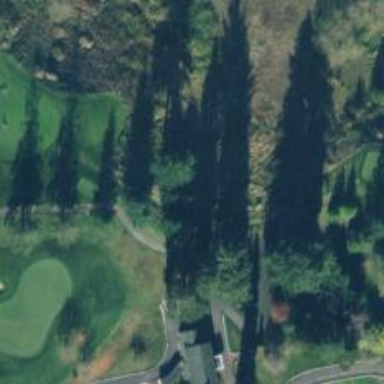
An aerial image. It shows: Golf path.